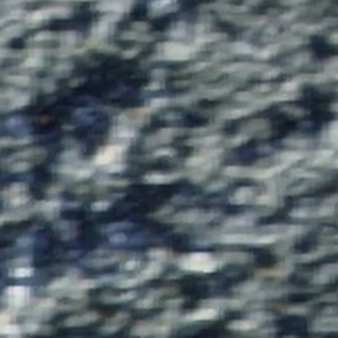
Label: other